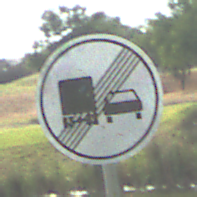
Verkehrszeichen: EndeUeberholverbotKraftfahrzeuge
Umgebung: Outdoor, Nature
Tageszeit: MorningAfternoon
Wetter: PartlyCloudy
Licht: Natural
Jahreszeit: NotSpecified
Kontrast: HighContrast